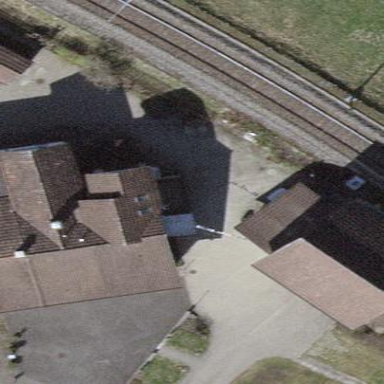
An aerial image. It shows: Terrace building.